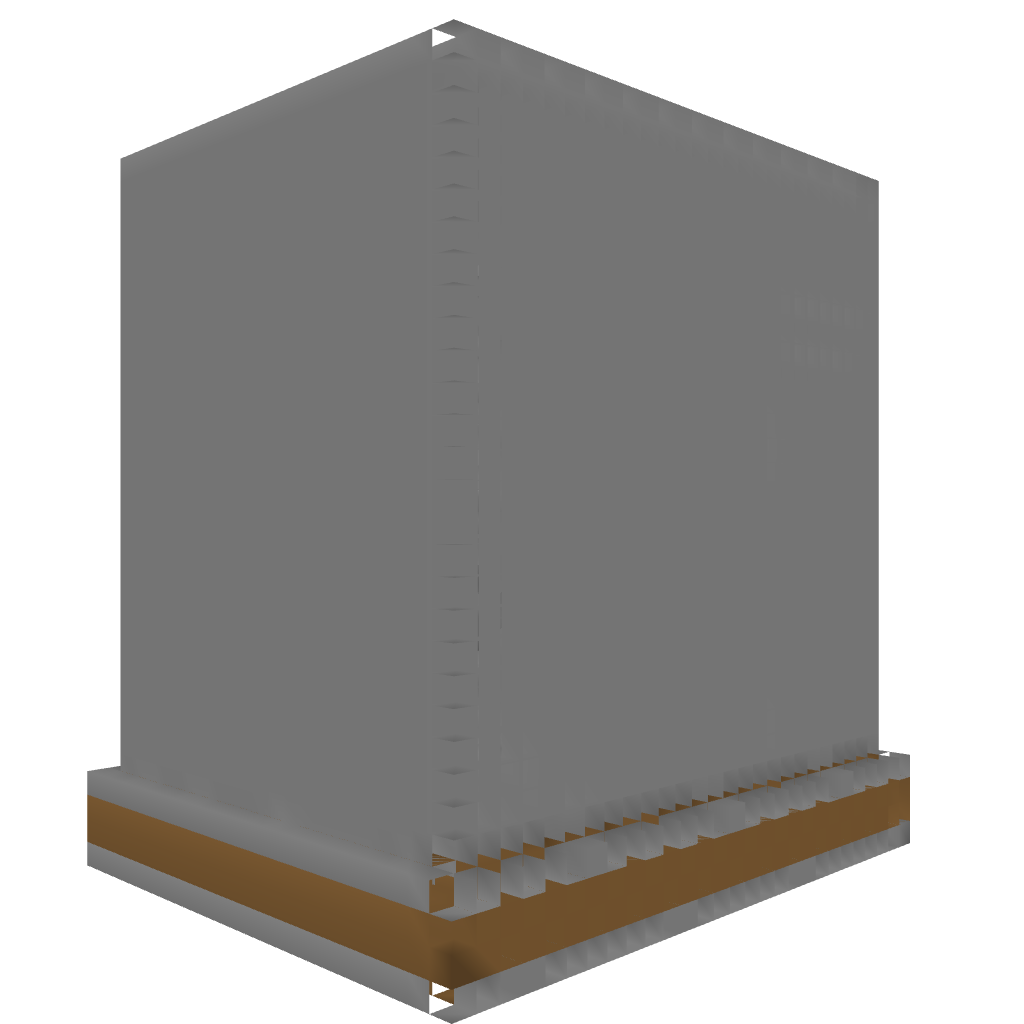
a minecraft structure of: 3 story high elevator bad low quality